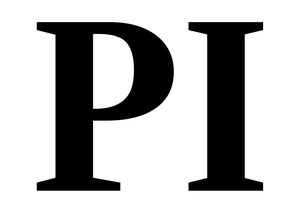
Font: LibreCaslonText_Bold